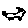
Label: cat